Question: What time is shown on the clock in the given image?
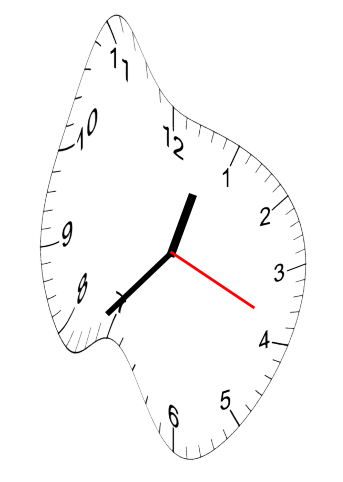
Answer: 12:37:19